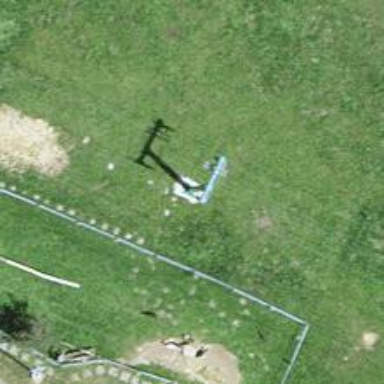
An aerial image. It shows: Pylon used for aerialway.